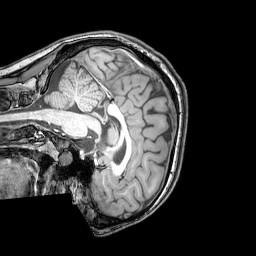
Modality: T1w
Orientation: sagittal
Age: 20
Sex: male
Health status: healthy
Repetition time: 0.081 s
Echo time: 0.037 s